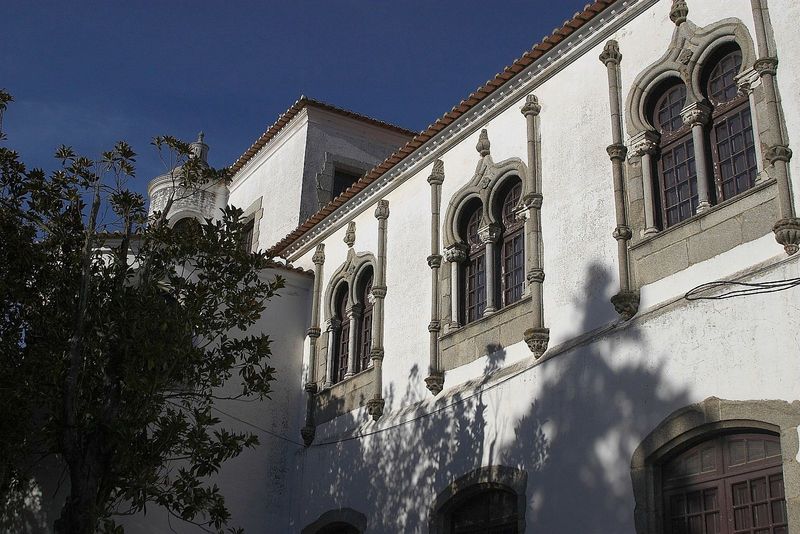
Titel: Palácio Real de D. Manuel in Évora
Standort: Évora, Real de D. Manuel (EU - P)
Schlagwörter: baum, blau, himmel, schatten, weiß, grün, fenster, grau, säule, säulen, dach, gebäude, haus, schloss, ornament, architektur, stein, kirche, sonne, turm, ansicht, bogen, fassade, süden, giebel, ziegel, weis, rundbogen, tor, foto, fotografie, außen, kloster, orient, orientalisch, palast, dom, kabel, kapitelle, säulchen, villa, putz, voluten, seitenschiff, apsis, islam, toscana, säulenvorlagen, fensterrahmung, kassettenfenster, säulem, maurisch, schlusstein, eingestellte säulen